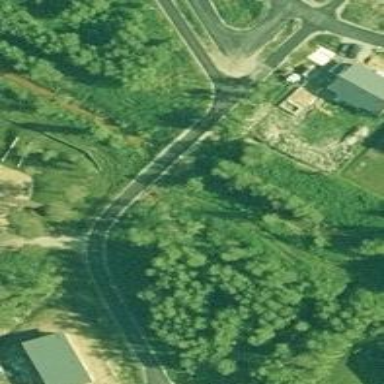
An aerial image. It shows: Asphalt cycleway on bridge.